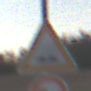
Verkehrszeichen: UnebeneFahrbahn
Zusatzzeichen unten: UeberholverbotKraftfahrzeuge
Umgebung: Outdoor, Nature
Tageszeit: SunriseSunset
Wetter: PartlyCloudy
Licht: Natural
Jahreszeit: NotSpecified
Kontrast: LowContrast